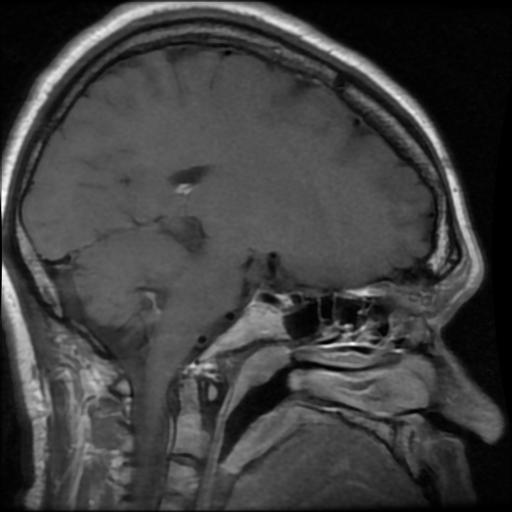
Label: pituitary